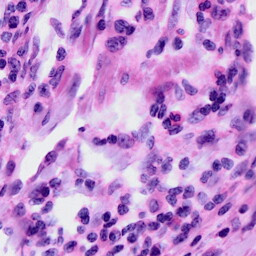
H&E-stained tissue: Cervix